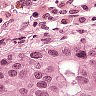
Metastatic tissue present: yes